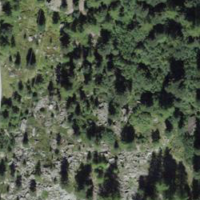
EUNIS habitat code: 44
Species observed at this site:
Lasiommata maera